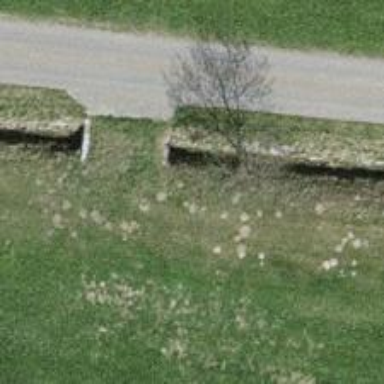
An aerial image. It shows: Ditch serving as waterway.